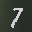
Label: 7